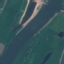
Label: River